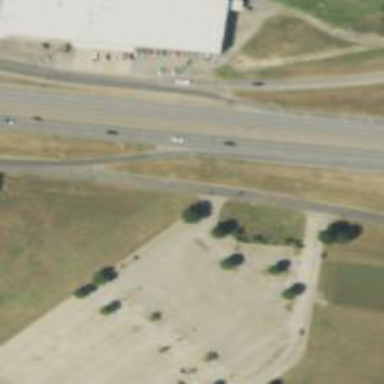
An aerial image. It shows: Trunk link highway.